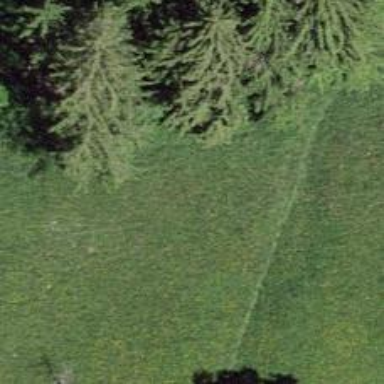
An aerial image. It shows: Brown bench in the vicinity.